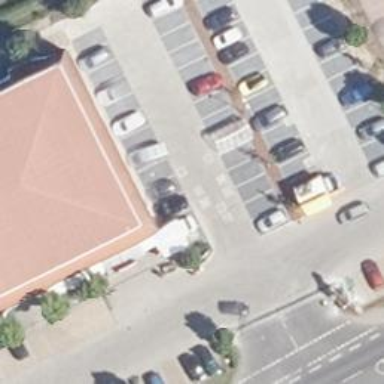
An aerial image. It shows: Bakery.